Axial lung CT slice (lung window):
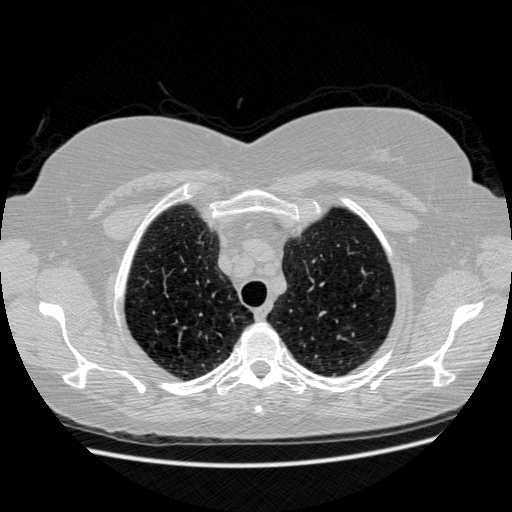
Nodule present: no